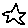
Label: star